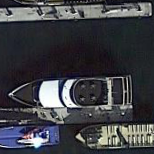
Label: civil